Field crop: tomato
Growth stage: 1
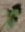
Species: solanum